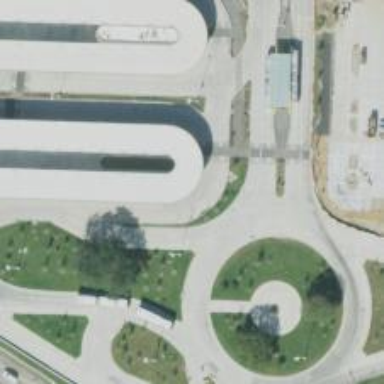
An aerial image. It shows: Roundabout at tertiary road with concrete plates surface.